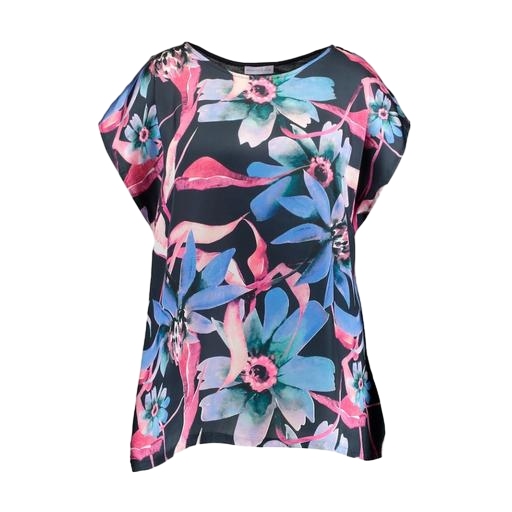
multicolor floral-print t-shirt only macy, black plus size printed t-shirt only macy, blue plus size printed t-shirt only macy, white background